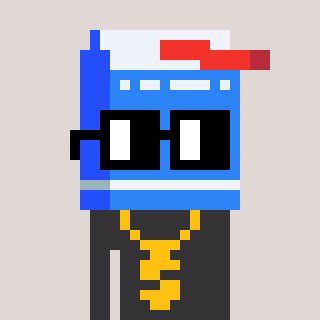
a pixel art character with square black glasses, a milk-shaped head and a grayscale-colored body on a warm background